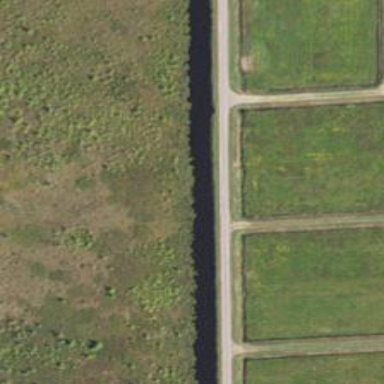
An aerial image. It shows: Canal.